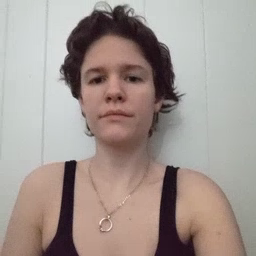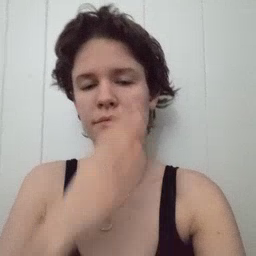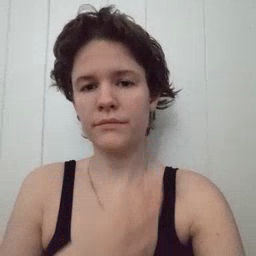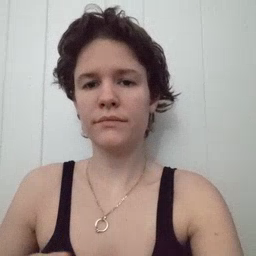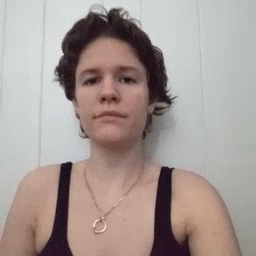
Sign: quiet